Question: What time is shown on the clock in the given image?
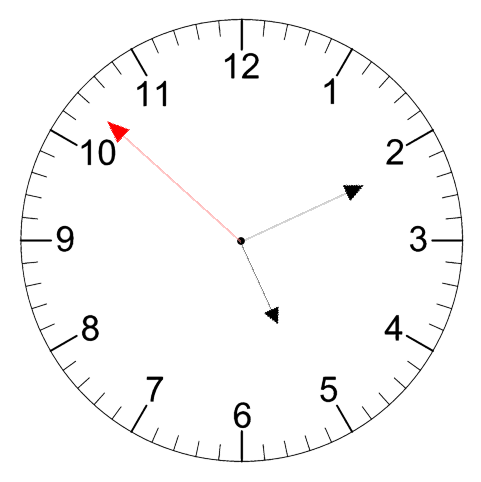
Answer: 05:10:52